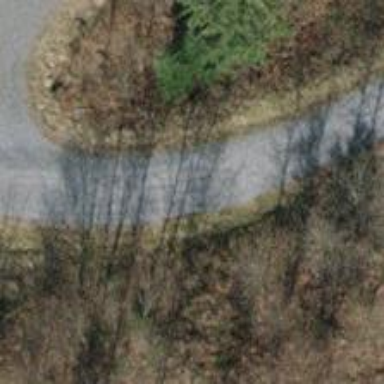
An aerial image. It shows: Unpaved track with grade2 surface.